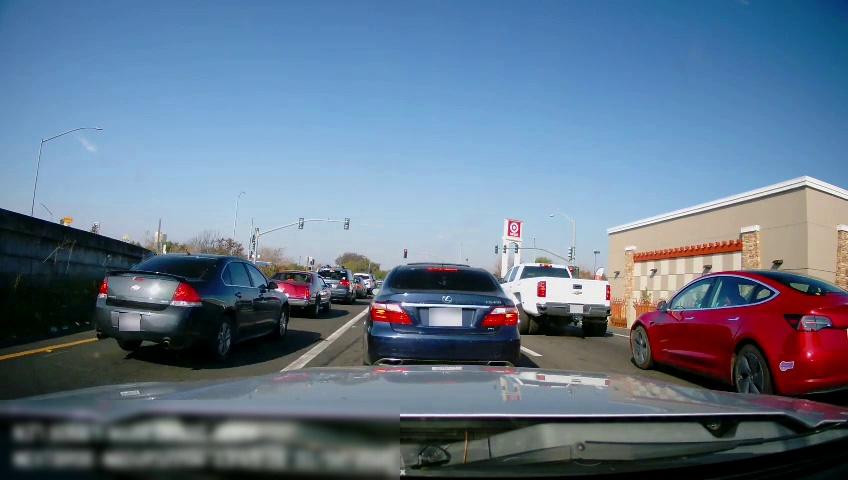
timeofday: Day
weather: Sunny
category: Drivable Space
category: Vehicles | SUV
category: Vehicles | Car
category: Vehicles | SUV
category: Vehicles | Car
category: Vehicles | Car
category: Vehicles | Truck
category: Vehicles | Car
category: Vehicles | Car
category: Lanes | Alternate Lane
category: Lanes | Current Lane
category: Lanes | Current Lane
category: Lanes | Alternate Lane
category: Traffic | Lights
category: Traffic | Lights
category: Traffic | Lights
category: Traffic | Lights
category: Traffic | Lights
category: Traffic | Lights
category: Traffic | Lights